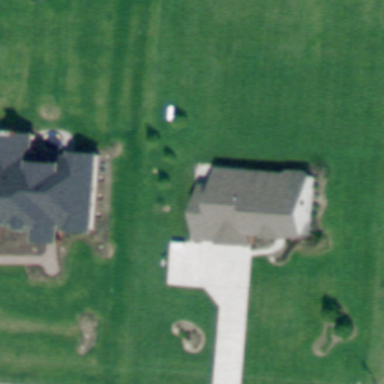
Two houses are surrounded by verdant lawn in the sparse residential area .